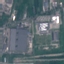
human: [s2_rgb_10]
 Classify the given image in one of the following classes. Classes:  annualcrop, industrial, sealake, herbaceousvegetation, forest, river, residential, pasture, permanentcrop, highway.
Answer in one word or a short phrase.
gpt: Industrial